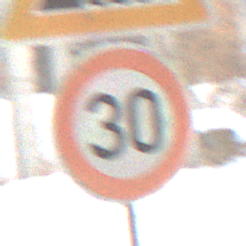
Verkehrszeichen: Geschwindigkeit30
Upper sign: Ufer
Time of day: MorningAfternoon
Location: Roofed (Suburban)
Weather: PartlyCloudy
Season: Winter
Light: Natural